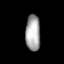
Tissue: lung
Cell type: Epithelial cells
Senescence score: 0.2356
Nuclear area (px): 515
Mean DAPI intensity: 167.8